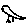
Label: bird